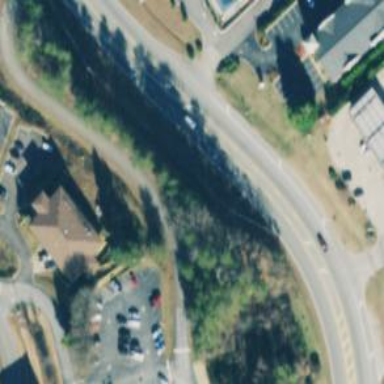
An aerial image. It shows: Asphalt road classified as trunk highway.